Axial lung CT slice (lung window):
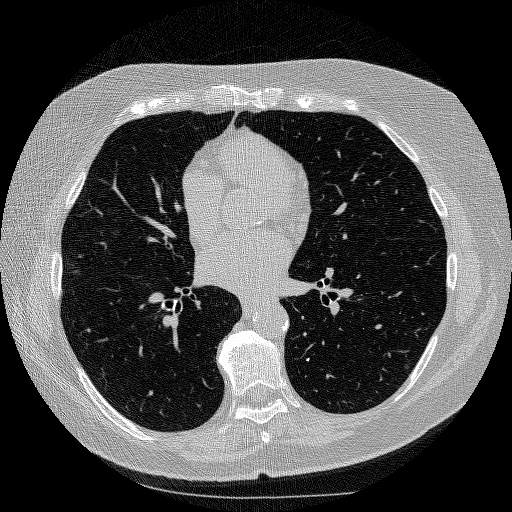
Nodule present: no